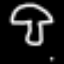
Label: mushroom